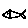
Label: fish